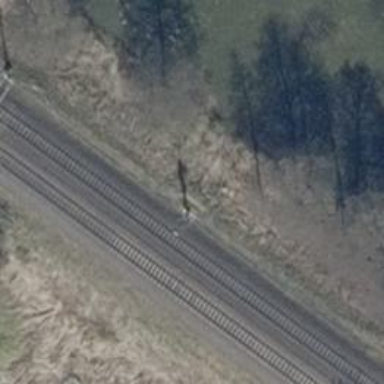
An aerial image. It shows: Railway signal.